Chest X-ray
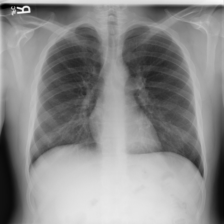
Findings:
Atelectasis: negative
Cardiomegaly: negative
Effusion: negative
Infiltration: negative
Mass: negative
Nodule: negative
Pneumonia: negative
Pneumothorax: negative
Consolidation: negative
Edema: negative
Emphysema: negative
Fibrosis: negative
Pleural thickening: negative
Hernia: negative